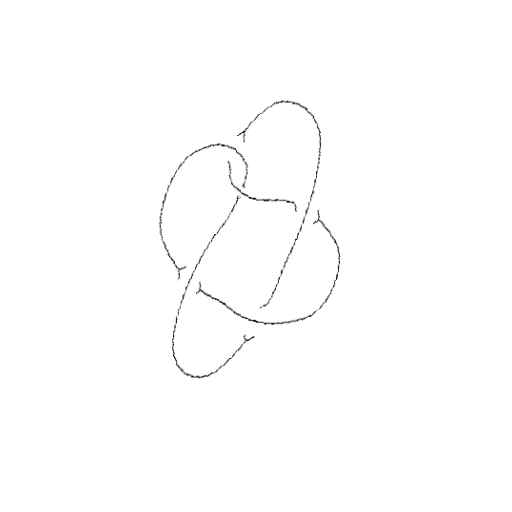
Crossing number: 5